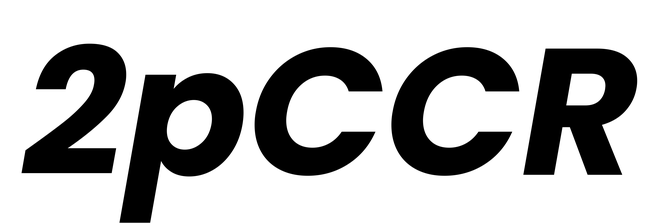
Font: Poppins-BoldItalic